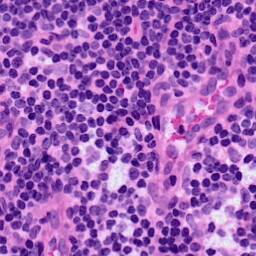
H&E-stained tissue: LymphNode